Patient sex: M
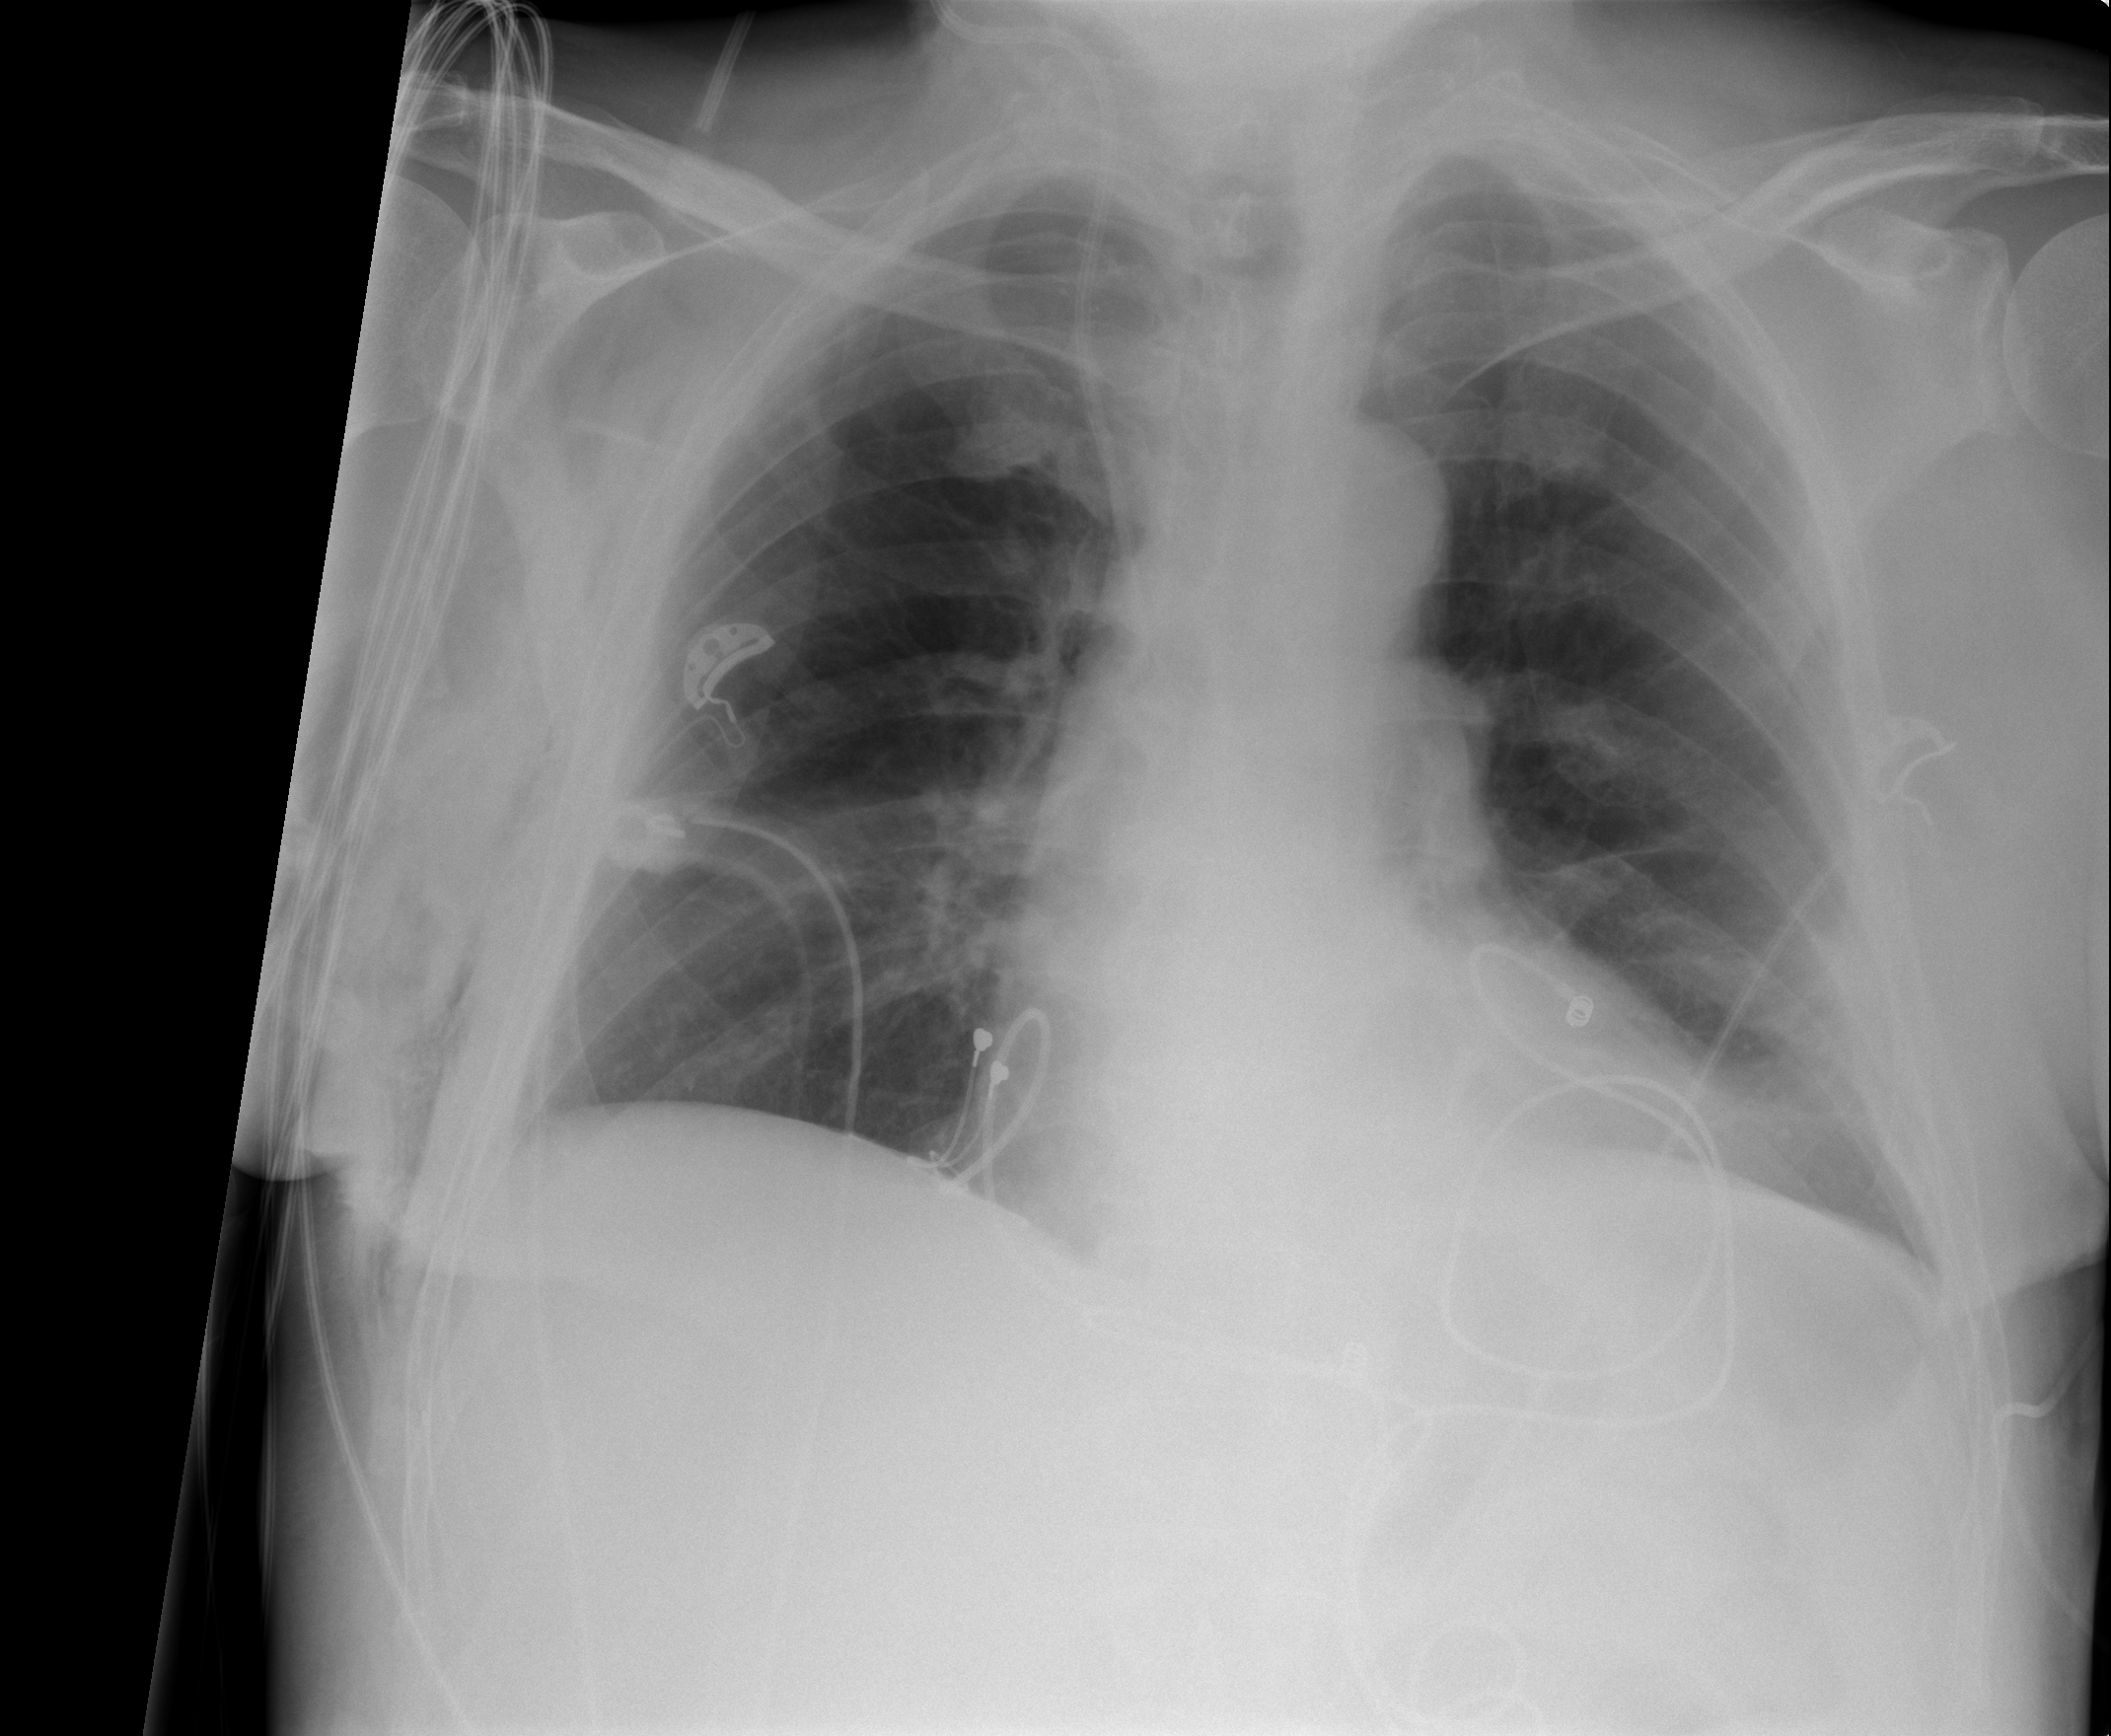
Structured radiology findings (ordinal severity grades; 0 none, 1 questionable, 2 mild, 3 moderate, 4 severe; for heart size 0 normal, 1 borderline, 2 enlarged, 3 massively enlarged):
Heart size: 0
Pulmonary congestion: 0
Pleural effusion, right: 0
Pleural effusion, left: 0
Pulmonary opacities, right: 0
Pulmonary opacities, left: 0
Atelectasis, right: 1
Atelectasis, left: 2